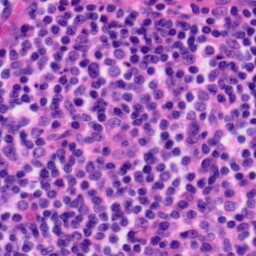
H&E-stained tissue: Tonsil